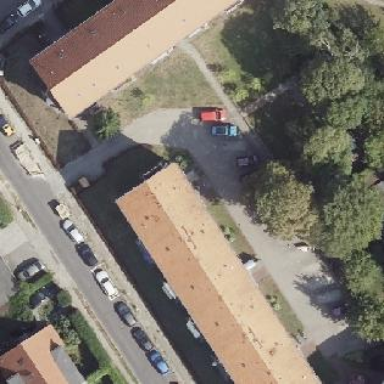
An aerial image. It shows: Gabled roof apartments building.